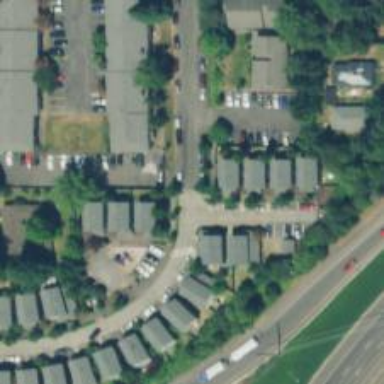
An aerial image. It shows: Residential road with sidewalk on the left side.